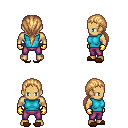
a pixel art fantasy rpg character, male body template, human, tanned skin, teal sleeveless shirt, magenta pants, light blonde ponytail hairstyle, gold gloves, brown slippers, four views (front, back, left, right), 2x2 character sprite sheet, small pixel art, hard edges, no anti-aliasing